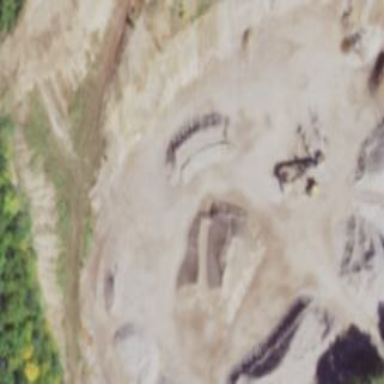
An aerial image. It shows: Quarry area with sand as the primary resource.